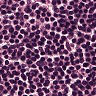
Metastatic tissue present: no